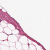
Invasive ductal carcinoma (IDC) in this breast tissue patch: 0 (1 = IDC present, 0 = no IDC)